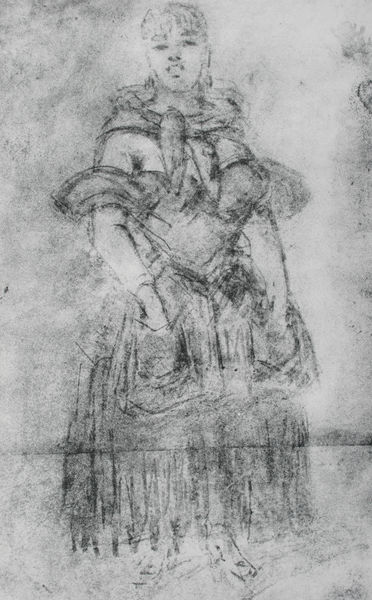
Titel: Fille debout, les mains dans les poches de son tablier
Künstler: Constantin Guys
Standort: Paris
Institution: Musée Carnavalet
Schlagwörter: haut, weiß, mädchen, ausschnitt, brust, busen, frau, frisur, grau, haar, hintergrund, kleid, kreide, ohrring, schmuck, schwarz, skizze, straße, zeichnung, blick, dame, gürtel, schal, tuch, rock, jung, arme, gesicht, stehen, ärmel, bildnis, hände, portrait, porträt, horizont, pose, adel, ohrringe, bühne, tänzerin, frontal, schulter, pony, sack, schürze, spanien, taille, sommer, papier, schuhe, säcke, grafik, graphik, falte, schmal, halstuch, schick, dekolleté, tusche, kohle, barfuß, schwarzweiss, halblang, illustration, bürgertum, bleistift, tasche, entwurf, sommerkleid, kohlezeichnung, stift, bleistiftzeichnung, ganzfigur, zigeunerin, verschwommen, schnute, dürer, taschen, selbstbewusst, pullover, dekolte, froschperspektive, fisur, stirnfransen, umgehängt, kelidtaschen, kleidtaschen, selbsbewußt